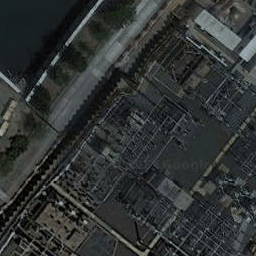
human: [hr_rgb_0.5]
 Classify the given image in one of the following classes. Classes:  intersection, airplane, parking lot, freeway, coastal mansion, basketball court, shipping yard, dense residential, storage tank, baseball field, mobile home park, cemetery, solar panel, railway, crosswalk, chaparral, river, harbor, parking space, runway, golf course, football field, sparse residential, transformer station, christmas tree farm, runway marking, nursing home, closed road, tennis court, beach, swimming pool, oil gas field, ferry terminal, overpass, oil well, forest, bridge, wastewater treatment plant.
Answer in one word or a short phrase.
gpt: transformer station